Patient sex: F
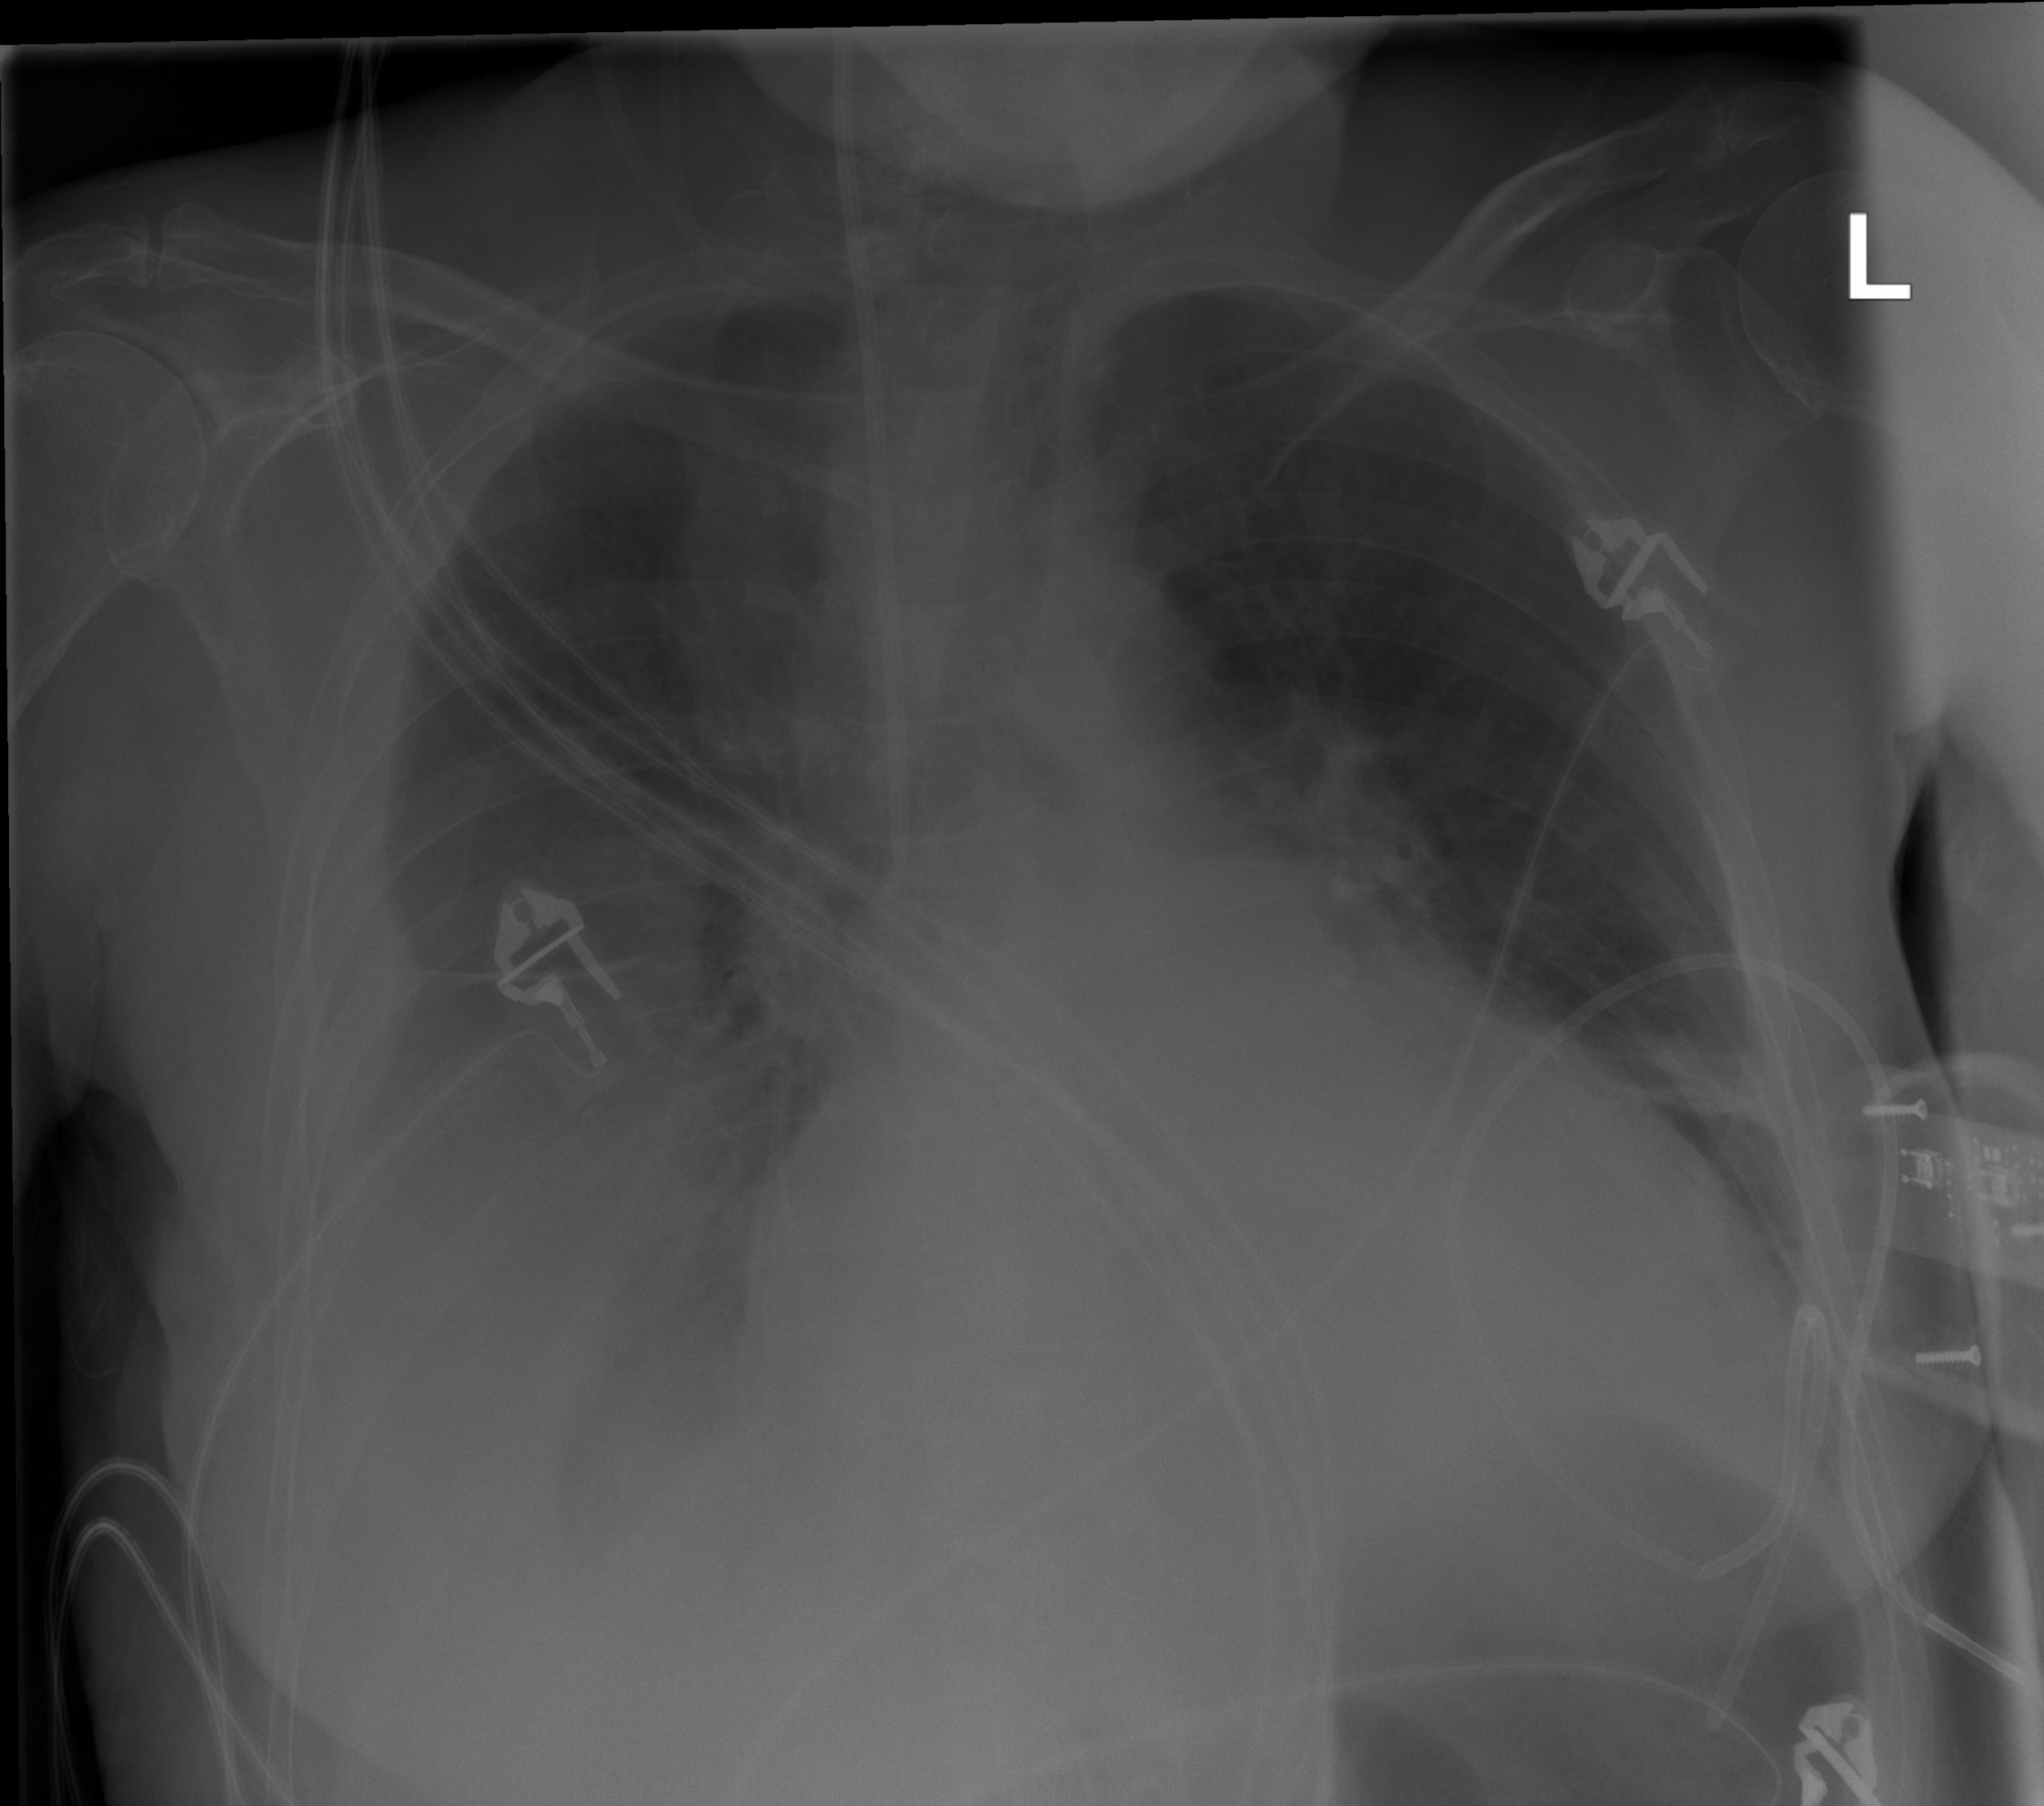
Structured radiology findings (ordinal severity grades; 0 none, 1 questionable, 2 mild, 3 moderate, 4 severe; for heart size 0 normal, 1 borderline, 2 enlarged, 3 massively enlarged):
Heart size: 2
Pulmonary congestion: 2
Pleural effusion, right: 3
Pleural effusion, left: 0
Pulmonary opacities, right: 2
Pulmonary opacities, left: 0
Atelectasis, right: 3
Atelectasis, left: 1